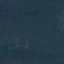
Land use / land cover: Forest